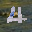
Label: 4